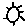
Label: sun